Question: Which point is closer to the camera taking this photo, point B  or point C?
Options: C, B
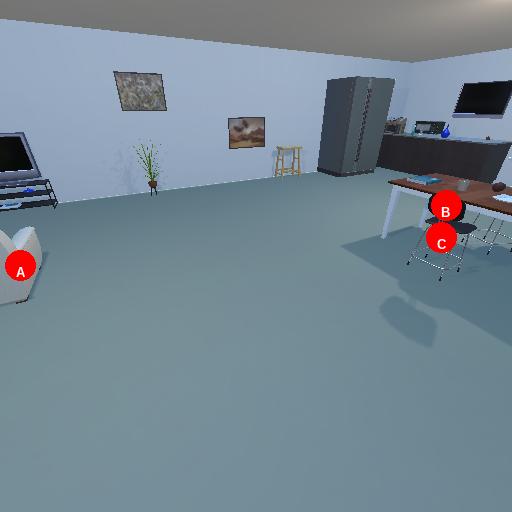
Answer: C